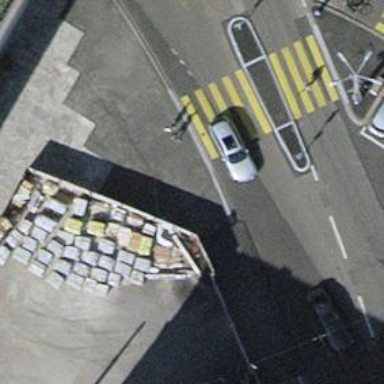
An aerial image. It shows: Footway crossing with marked asphalt surface.